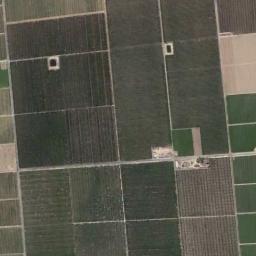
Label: rectangular_farmland